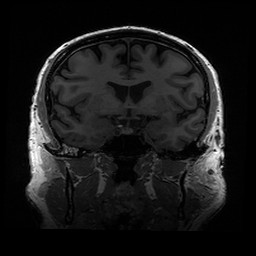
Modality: T1w
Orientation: coronal